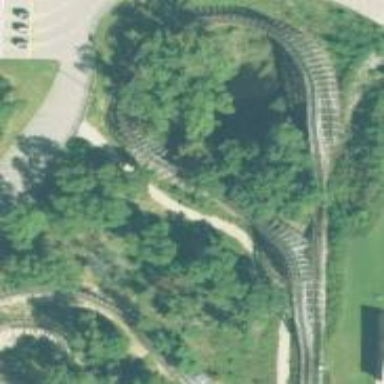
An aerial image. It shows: Thrilling roller coaster attraction.